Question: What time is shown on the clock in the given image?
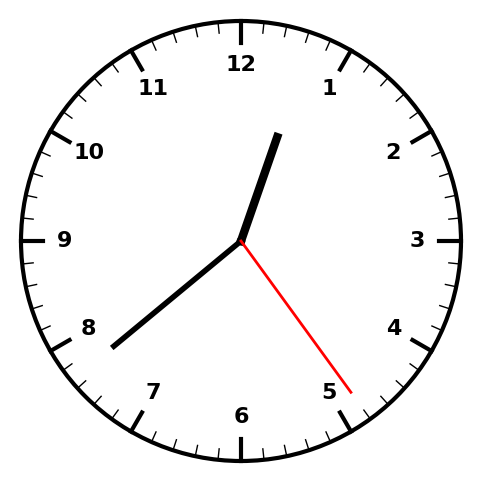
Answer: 12:38:24